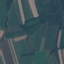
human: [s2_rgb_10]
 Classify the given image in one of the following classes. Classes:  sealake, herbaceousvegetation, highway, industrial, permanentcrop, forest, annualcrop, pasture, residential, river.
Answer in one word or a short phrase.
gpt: AnnualCrop